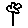
Label: flower